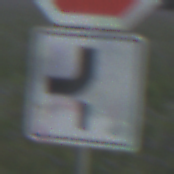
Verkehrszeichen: VerlaufVorfahrtsstrasse7
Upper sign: Stop
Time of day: SunriseSunset
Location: Outdoor (Nature)
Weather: PartlyCloudy
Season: NotSpecified
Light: Natural